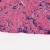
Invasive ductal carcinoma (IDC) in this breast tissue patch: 0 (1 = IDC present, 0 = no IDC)